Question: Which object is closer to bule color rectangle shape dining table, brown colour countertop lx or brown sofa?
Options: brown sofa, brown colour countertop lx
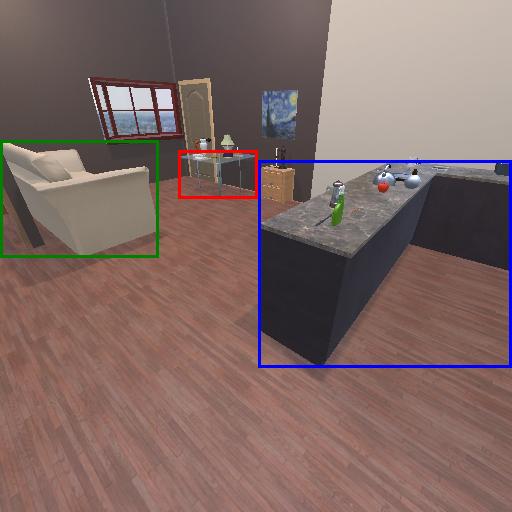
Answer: brown sofa